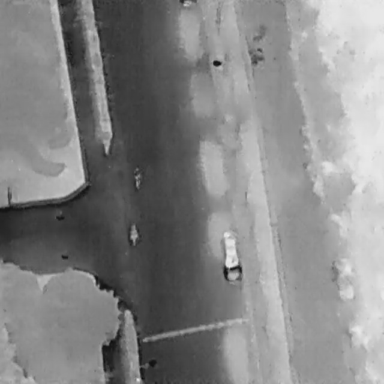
There are two Cars in the infrared image.